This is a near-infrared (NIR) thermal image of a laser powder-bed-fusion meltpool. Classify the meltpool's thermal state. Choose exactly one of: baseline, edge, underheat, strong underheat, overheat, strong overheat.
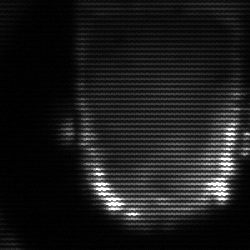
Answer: baseline